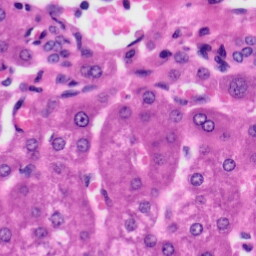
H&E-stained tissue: Liver